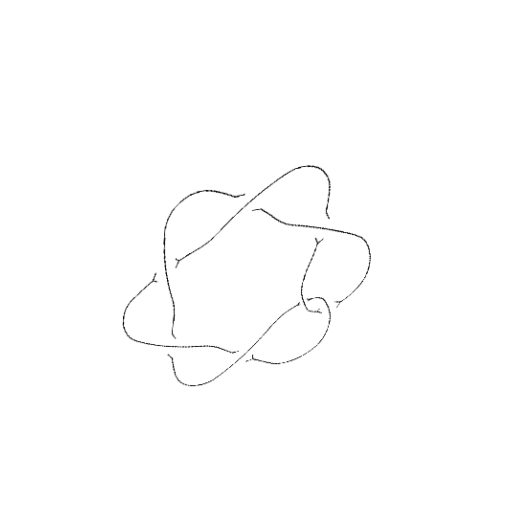
Crossing number: 7